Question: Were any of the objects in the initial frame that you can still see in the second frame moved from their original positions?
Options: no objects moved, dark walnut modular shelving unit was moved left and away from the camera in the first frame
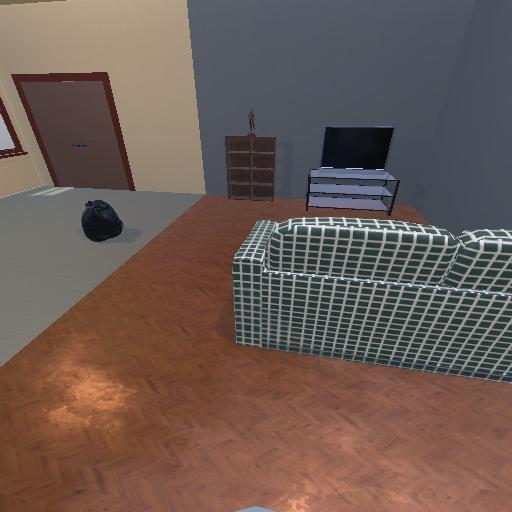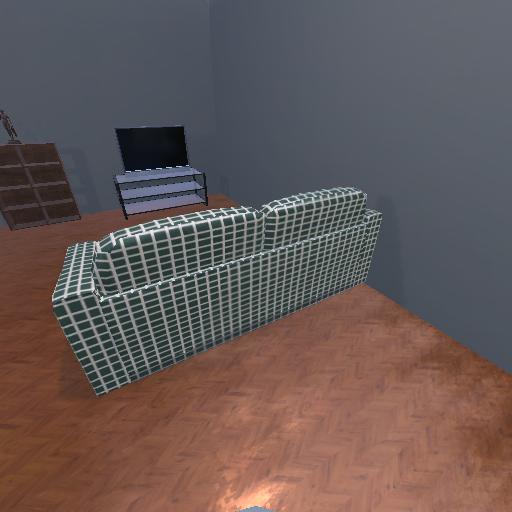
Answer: no objects moved